Question: I want to build a mobile site in Sencha which showing HTML content on a tablet device, containing many objects/divisions/containers with similar layouts and properties.
Take this example window:

What types of objects would you use? Does it make sense to use HTML 'div' objects + CSS?
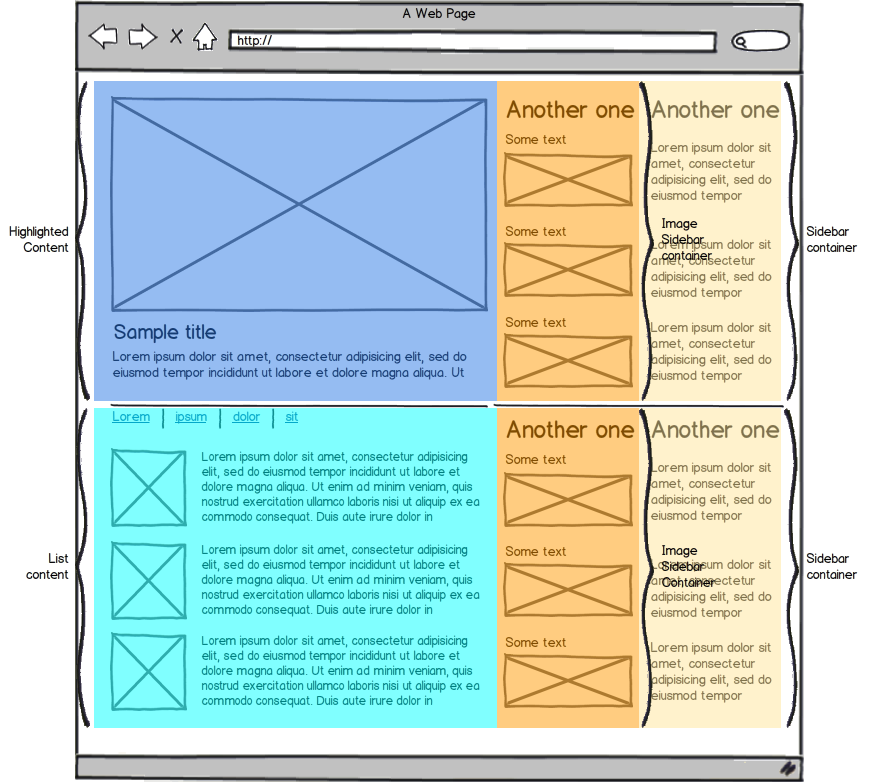
Answer: Here is how you would achieve that layout using Sencha Touch:
<URL>
Unfortunately it is pretty hard to explain, but hopefully it makes sense.
I've also created a very simple example of this layout, viewable here: <URL>.
As for which objects/components; they would all be <URL> for each of these items.
This is a great use case for Sencha Touch. It is great for creating rich applications like this.